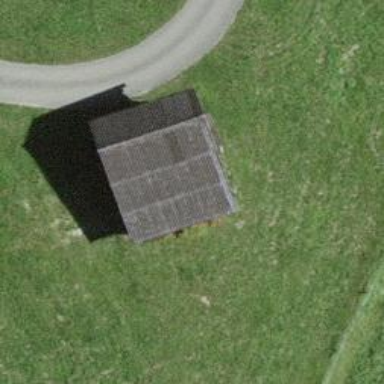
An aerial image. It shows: Shed building.